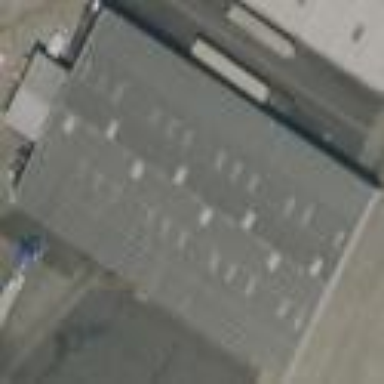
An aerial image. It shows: Factory building.